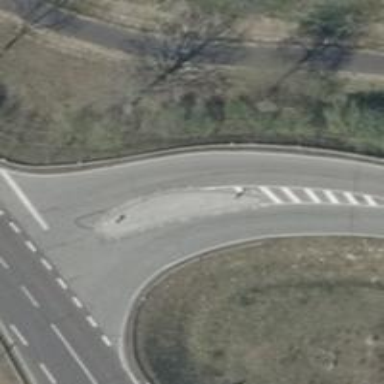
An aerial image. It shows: Secondary road with asphalt surface.